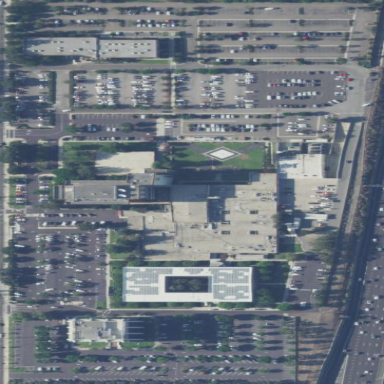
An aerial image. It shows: Hospital providing healthcare services.